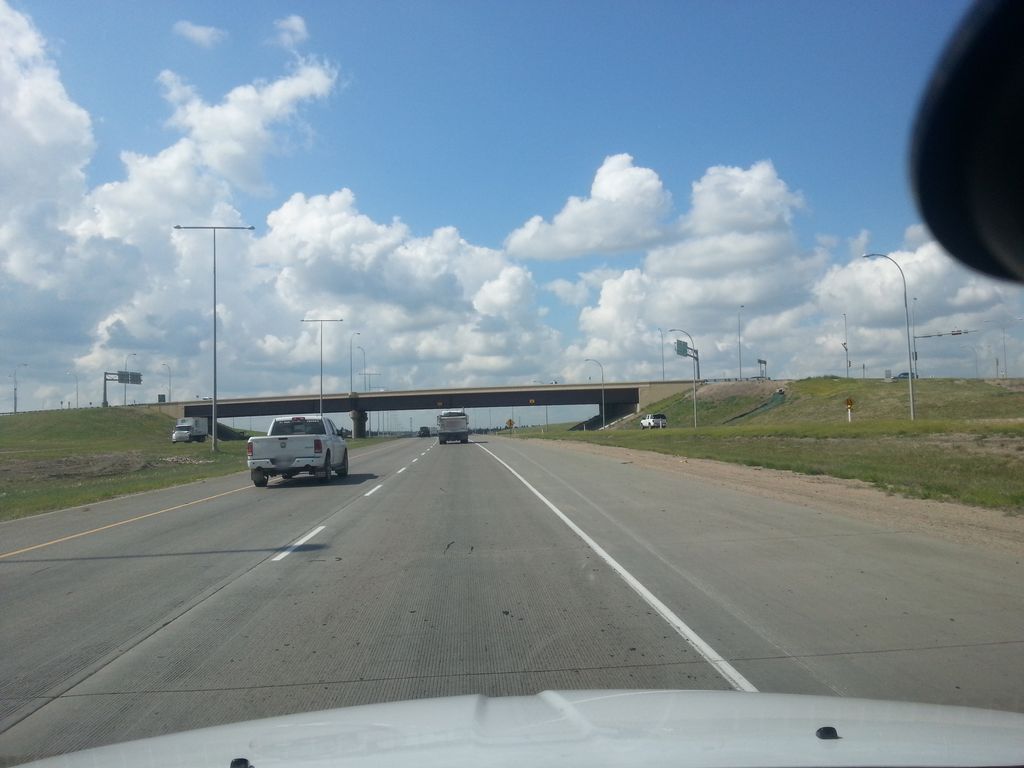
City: edmonton